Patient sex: M
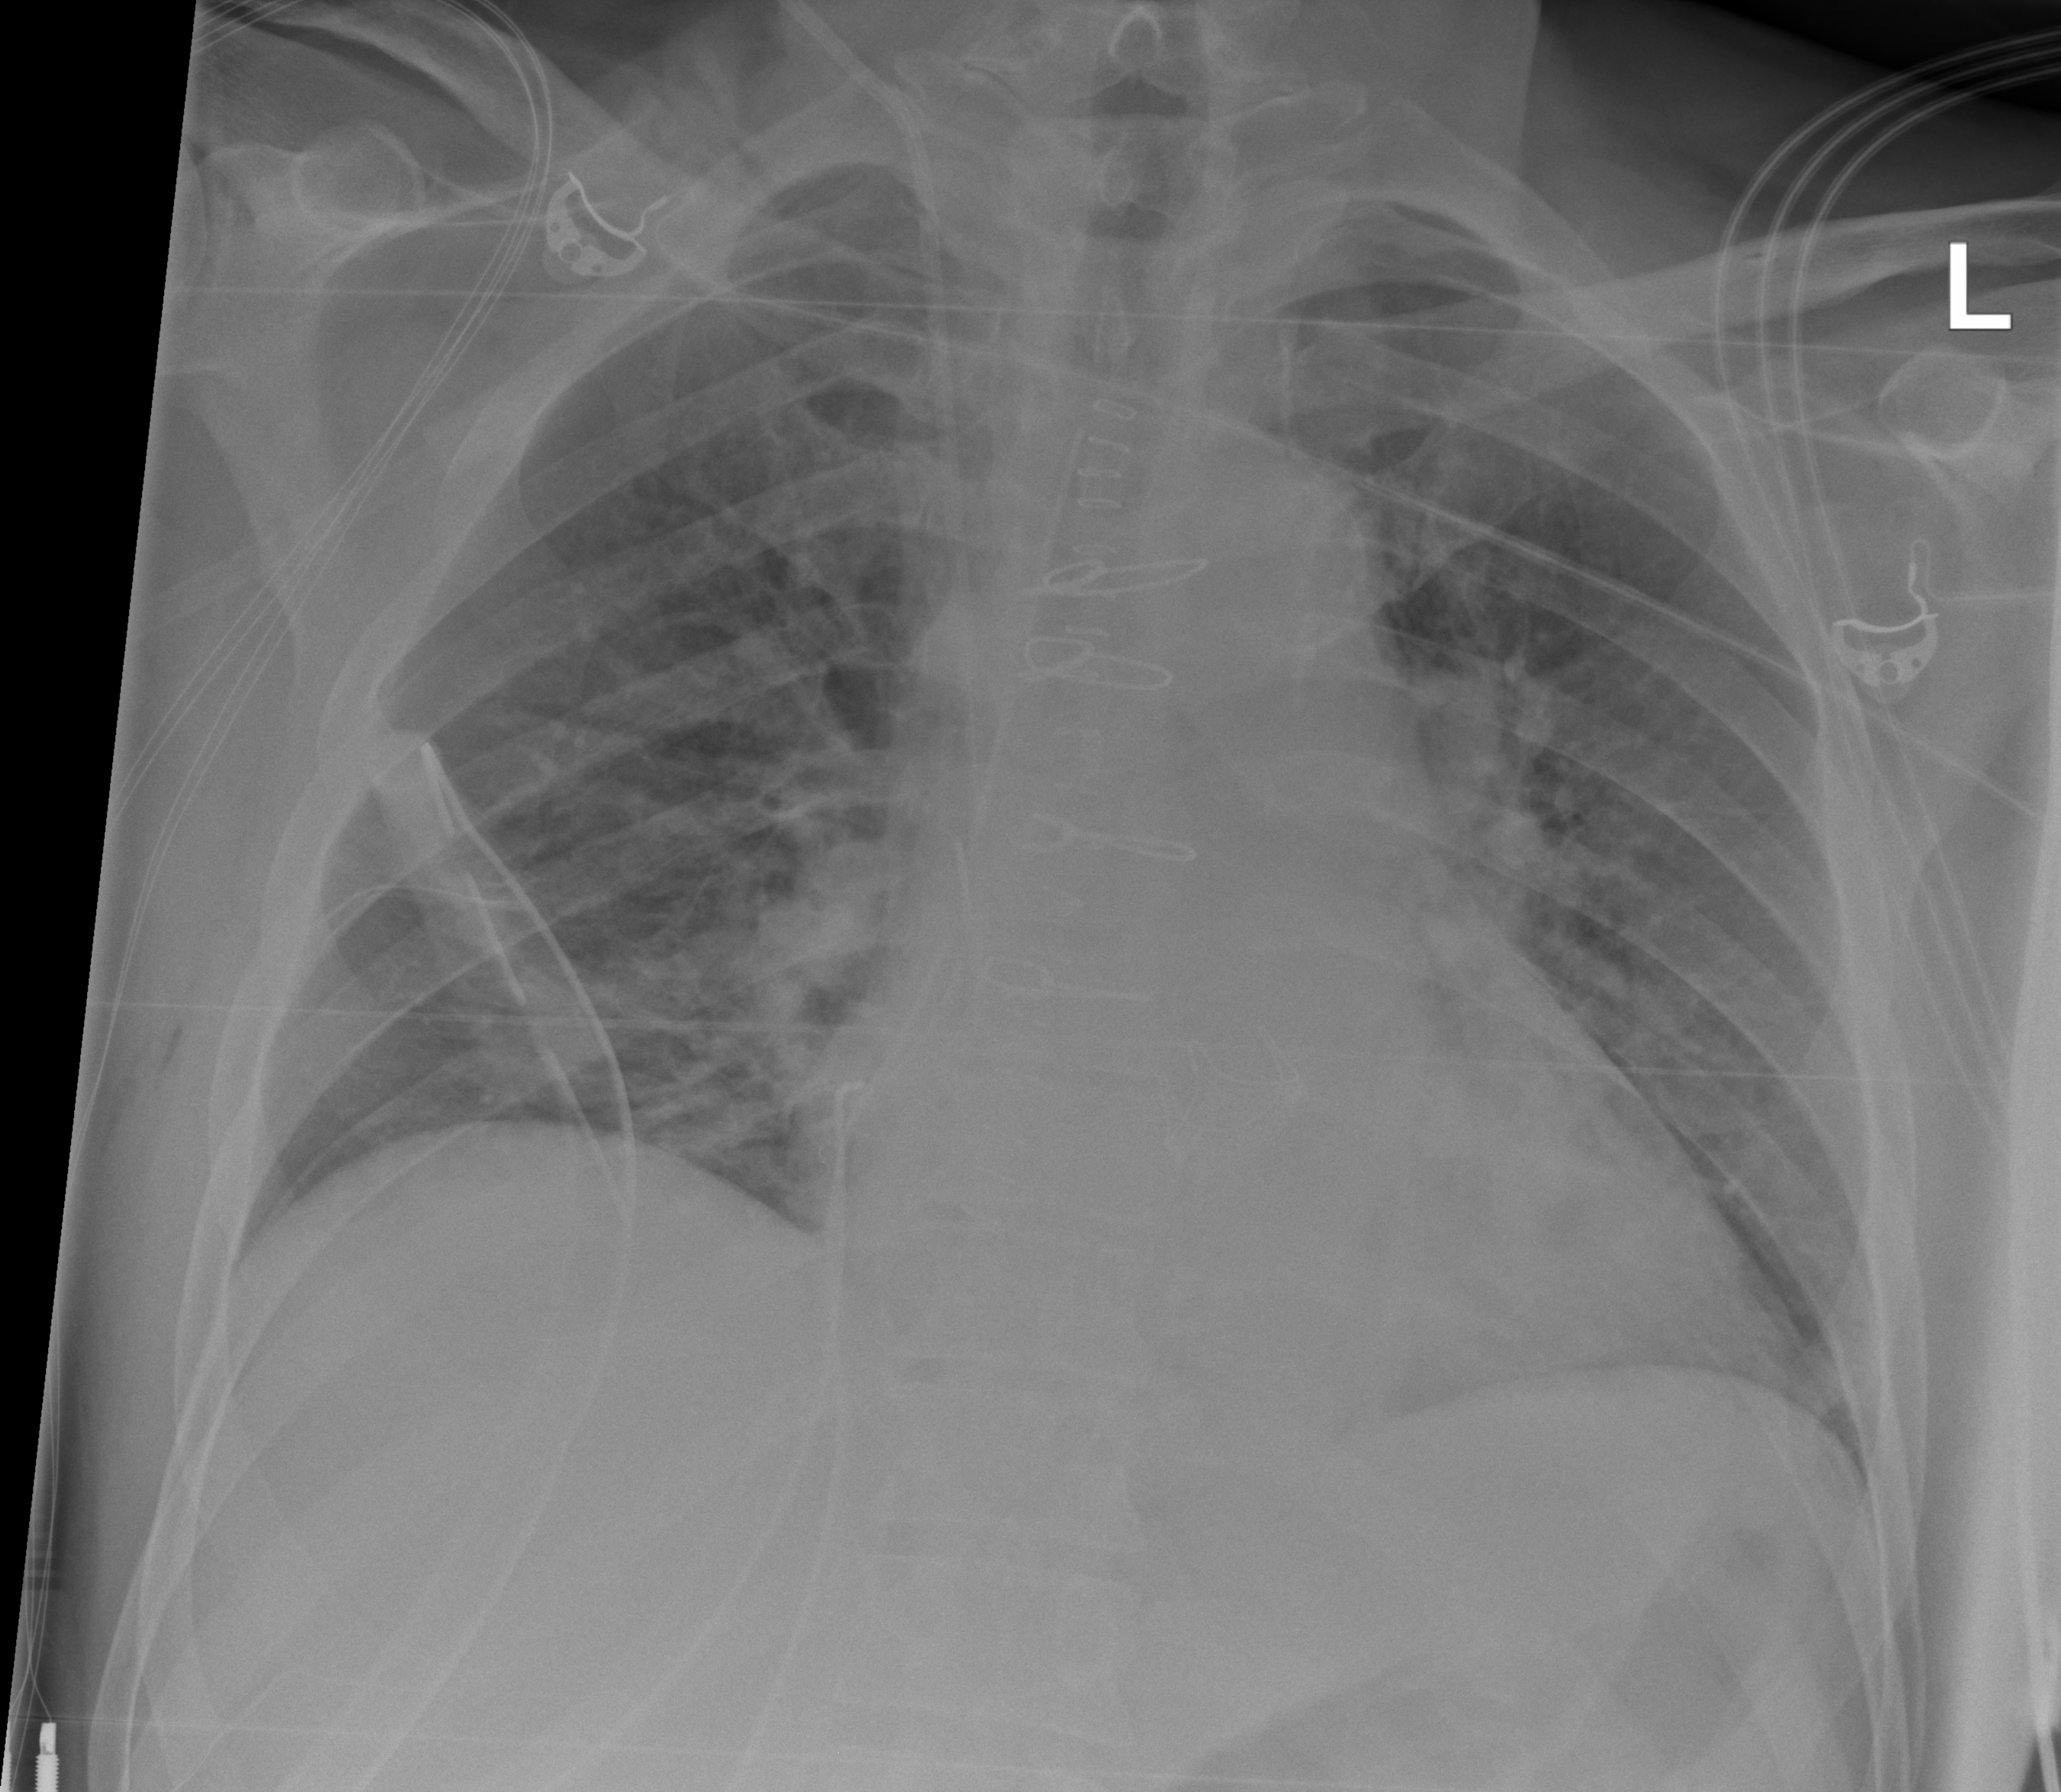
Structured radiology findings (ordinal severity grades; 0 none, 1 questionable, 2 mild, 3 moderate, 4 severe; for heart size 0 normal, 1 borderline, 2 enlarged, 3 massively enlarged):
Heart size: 1
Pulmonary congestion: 0
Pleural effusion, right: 0
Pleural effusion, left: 0
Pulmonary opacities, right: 0
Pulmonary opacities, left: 0
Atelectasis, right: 2
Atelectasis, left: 2